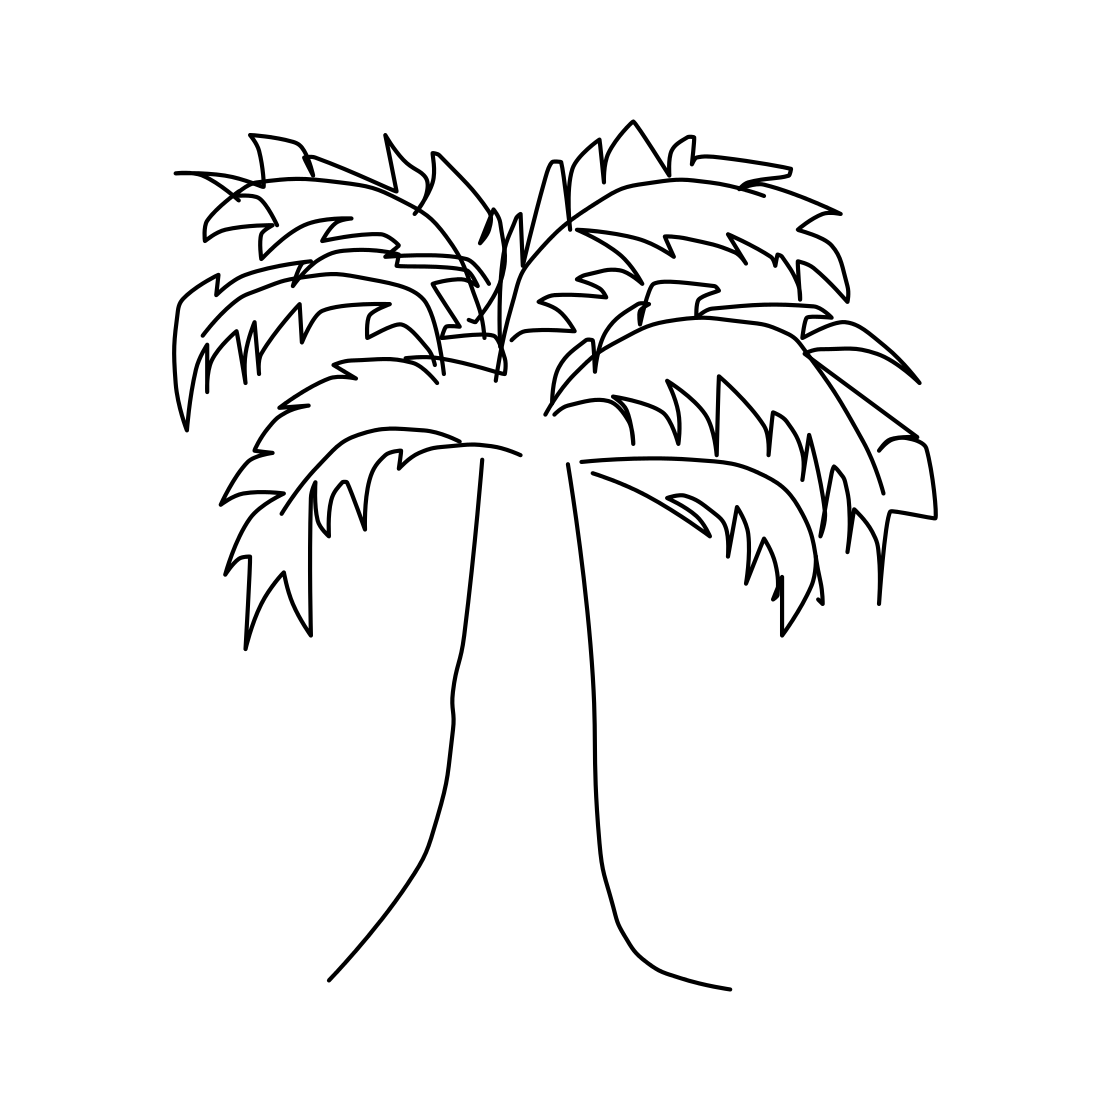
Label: palm tree